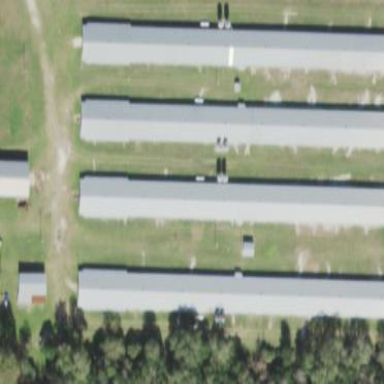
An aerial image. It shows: Poultry farmyard.